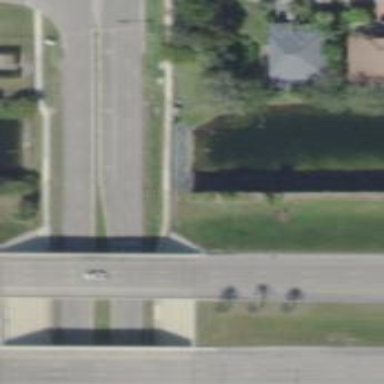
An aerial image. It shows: Culvert tunnel crossing over canal.